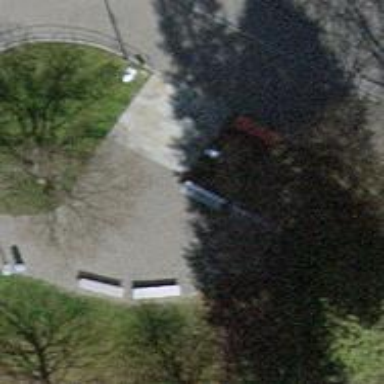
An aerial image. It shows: Bench.